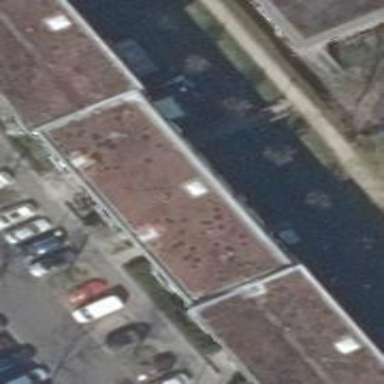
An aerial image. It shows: Flat-roofed apartment building.